Question:
I've tried to run my app on the emulator but then the app:mergeDebugResources error appears and i can't run it.
I just want to run my app on the emulator, please help.
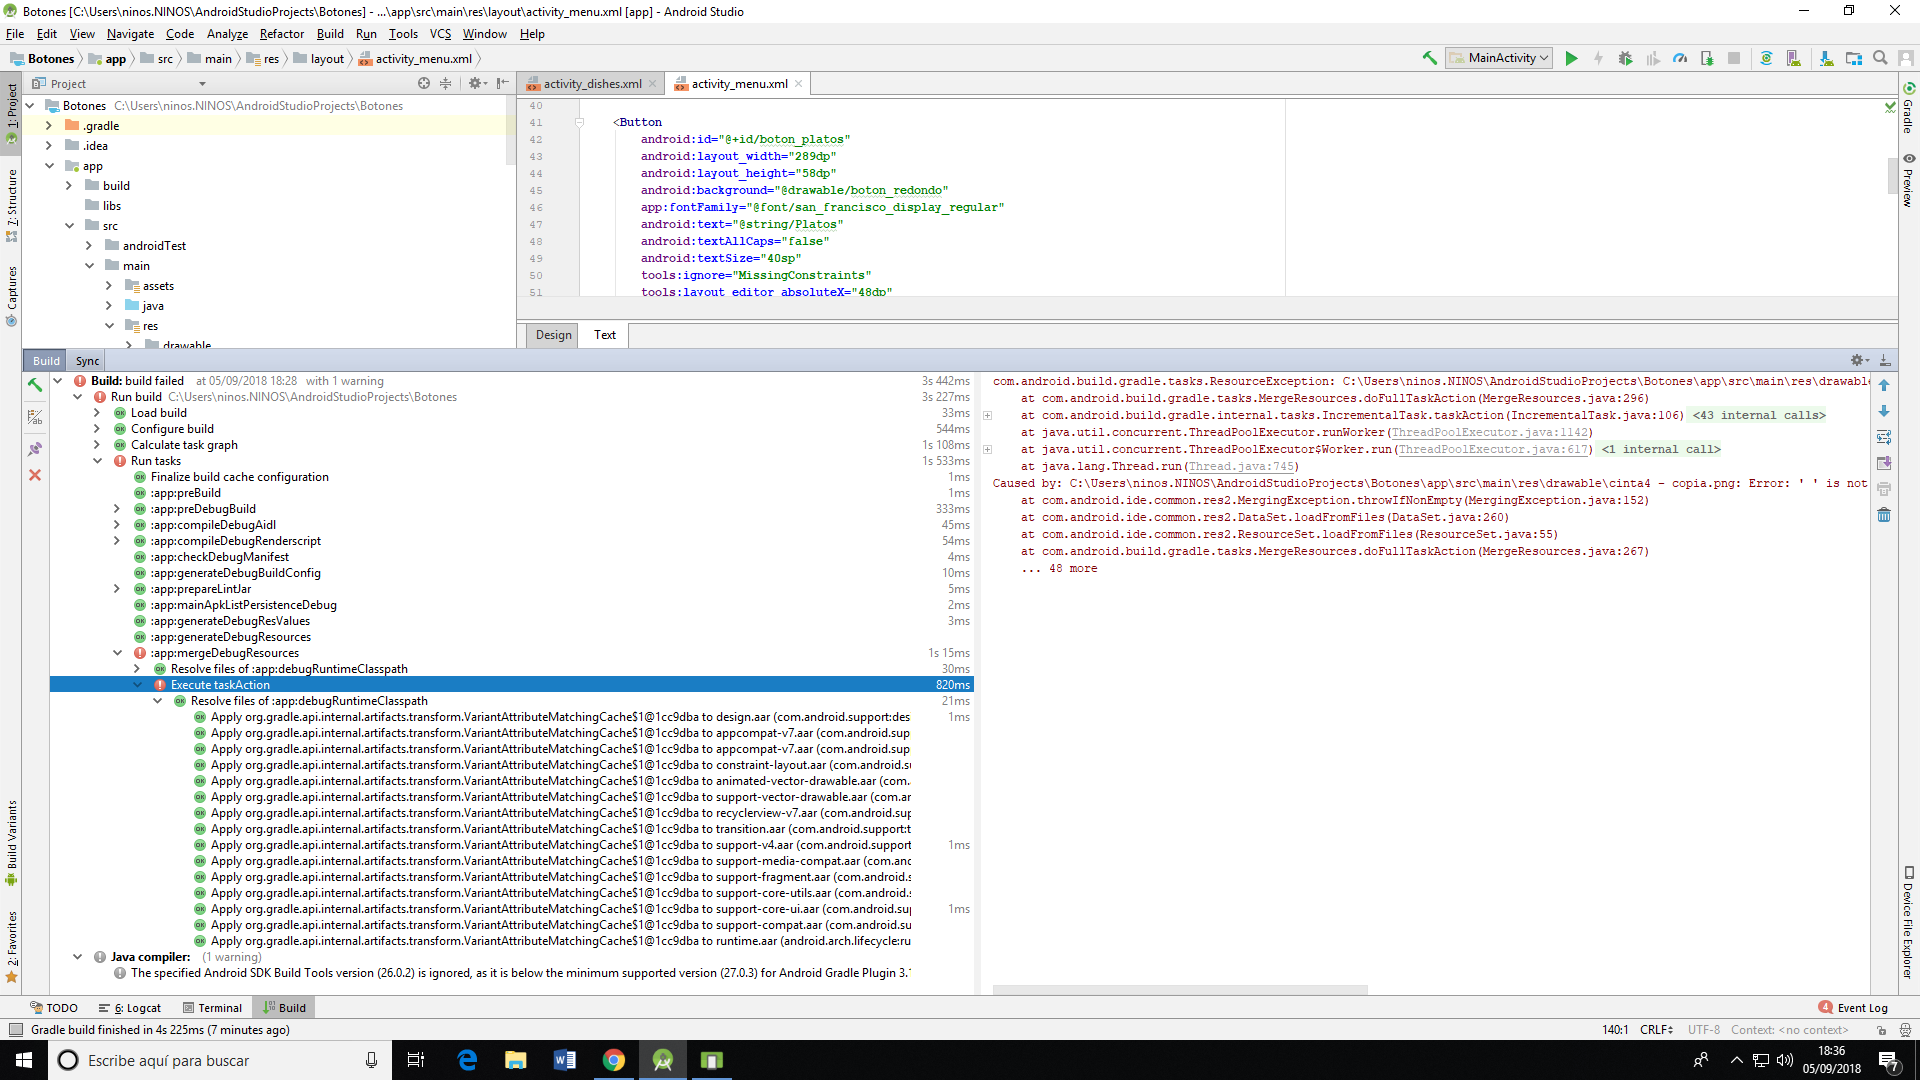
Answer: fix the filename of 'cinta4 - copia.png' ... because dashes and spaces are illegal for resource descriptors, use '_' underscore; eg 'cinta4_copia.png'... and please don't post screenshots; when having copied and pasted the error log, you probably would have seen the suggestion to fix this.